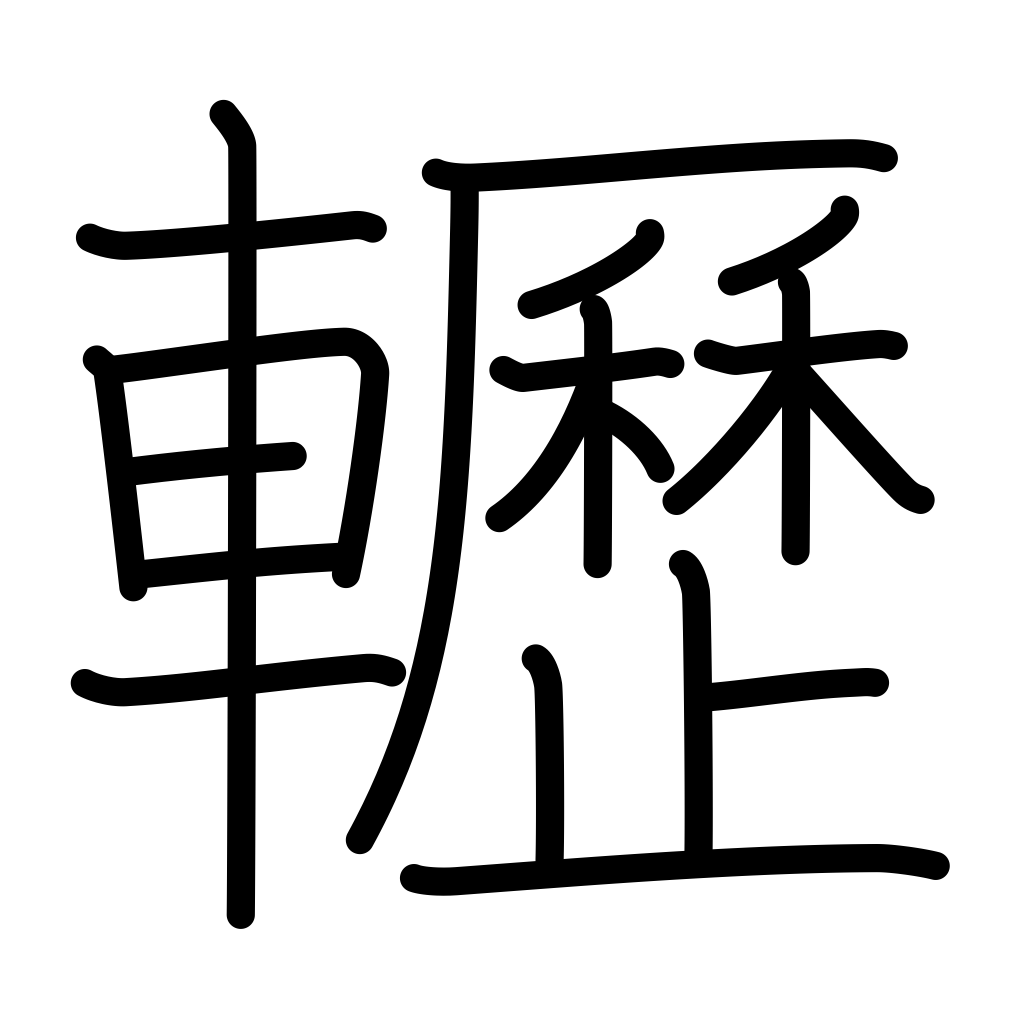
Meaning: creaking sound